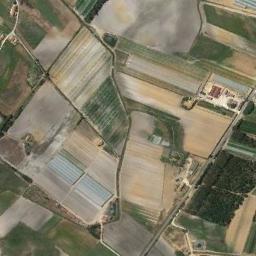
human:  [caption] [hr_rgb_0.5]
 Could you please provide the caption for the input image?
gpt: There are some green and bare rectangular farmland .

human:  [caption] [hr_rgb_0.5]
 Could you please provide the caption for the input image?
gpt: There are many crops in rectangular farmlands .

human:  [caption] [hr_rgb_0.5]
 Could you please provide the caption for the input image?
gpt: Many dark green, light green, light purple, Khaki and tan mixed rectangular farmland of different sizes .

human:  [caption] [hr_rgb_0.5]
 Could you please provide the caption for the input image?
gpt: Some rectangular farmlands of different colors and sizes Some rectangular farmlands of different colors and sizes and some buildings are surrounded by these farmlands .

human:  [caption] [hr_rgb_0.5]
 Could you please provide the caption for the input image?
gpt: There are some yellow rectangular farmlands .